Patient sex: M
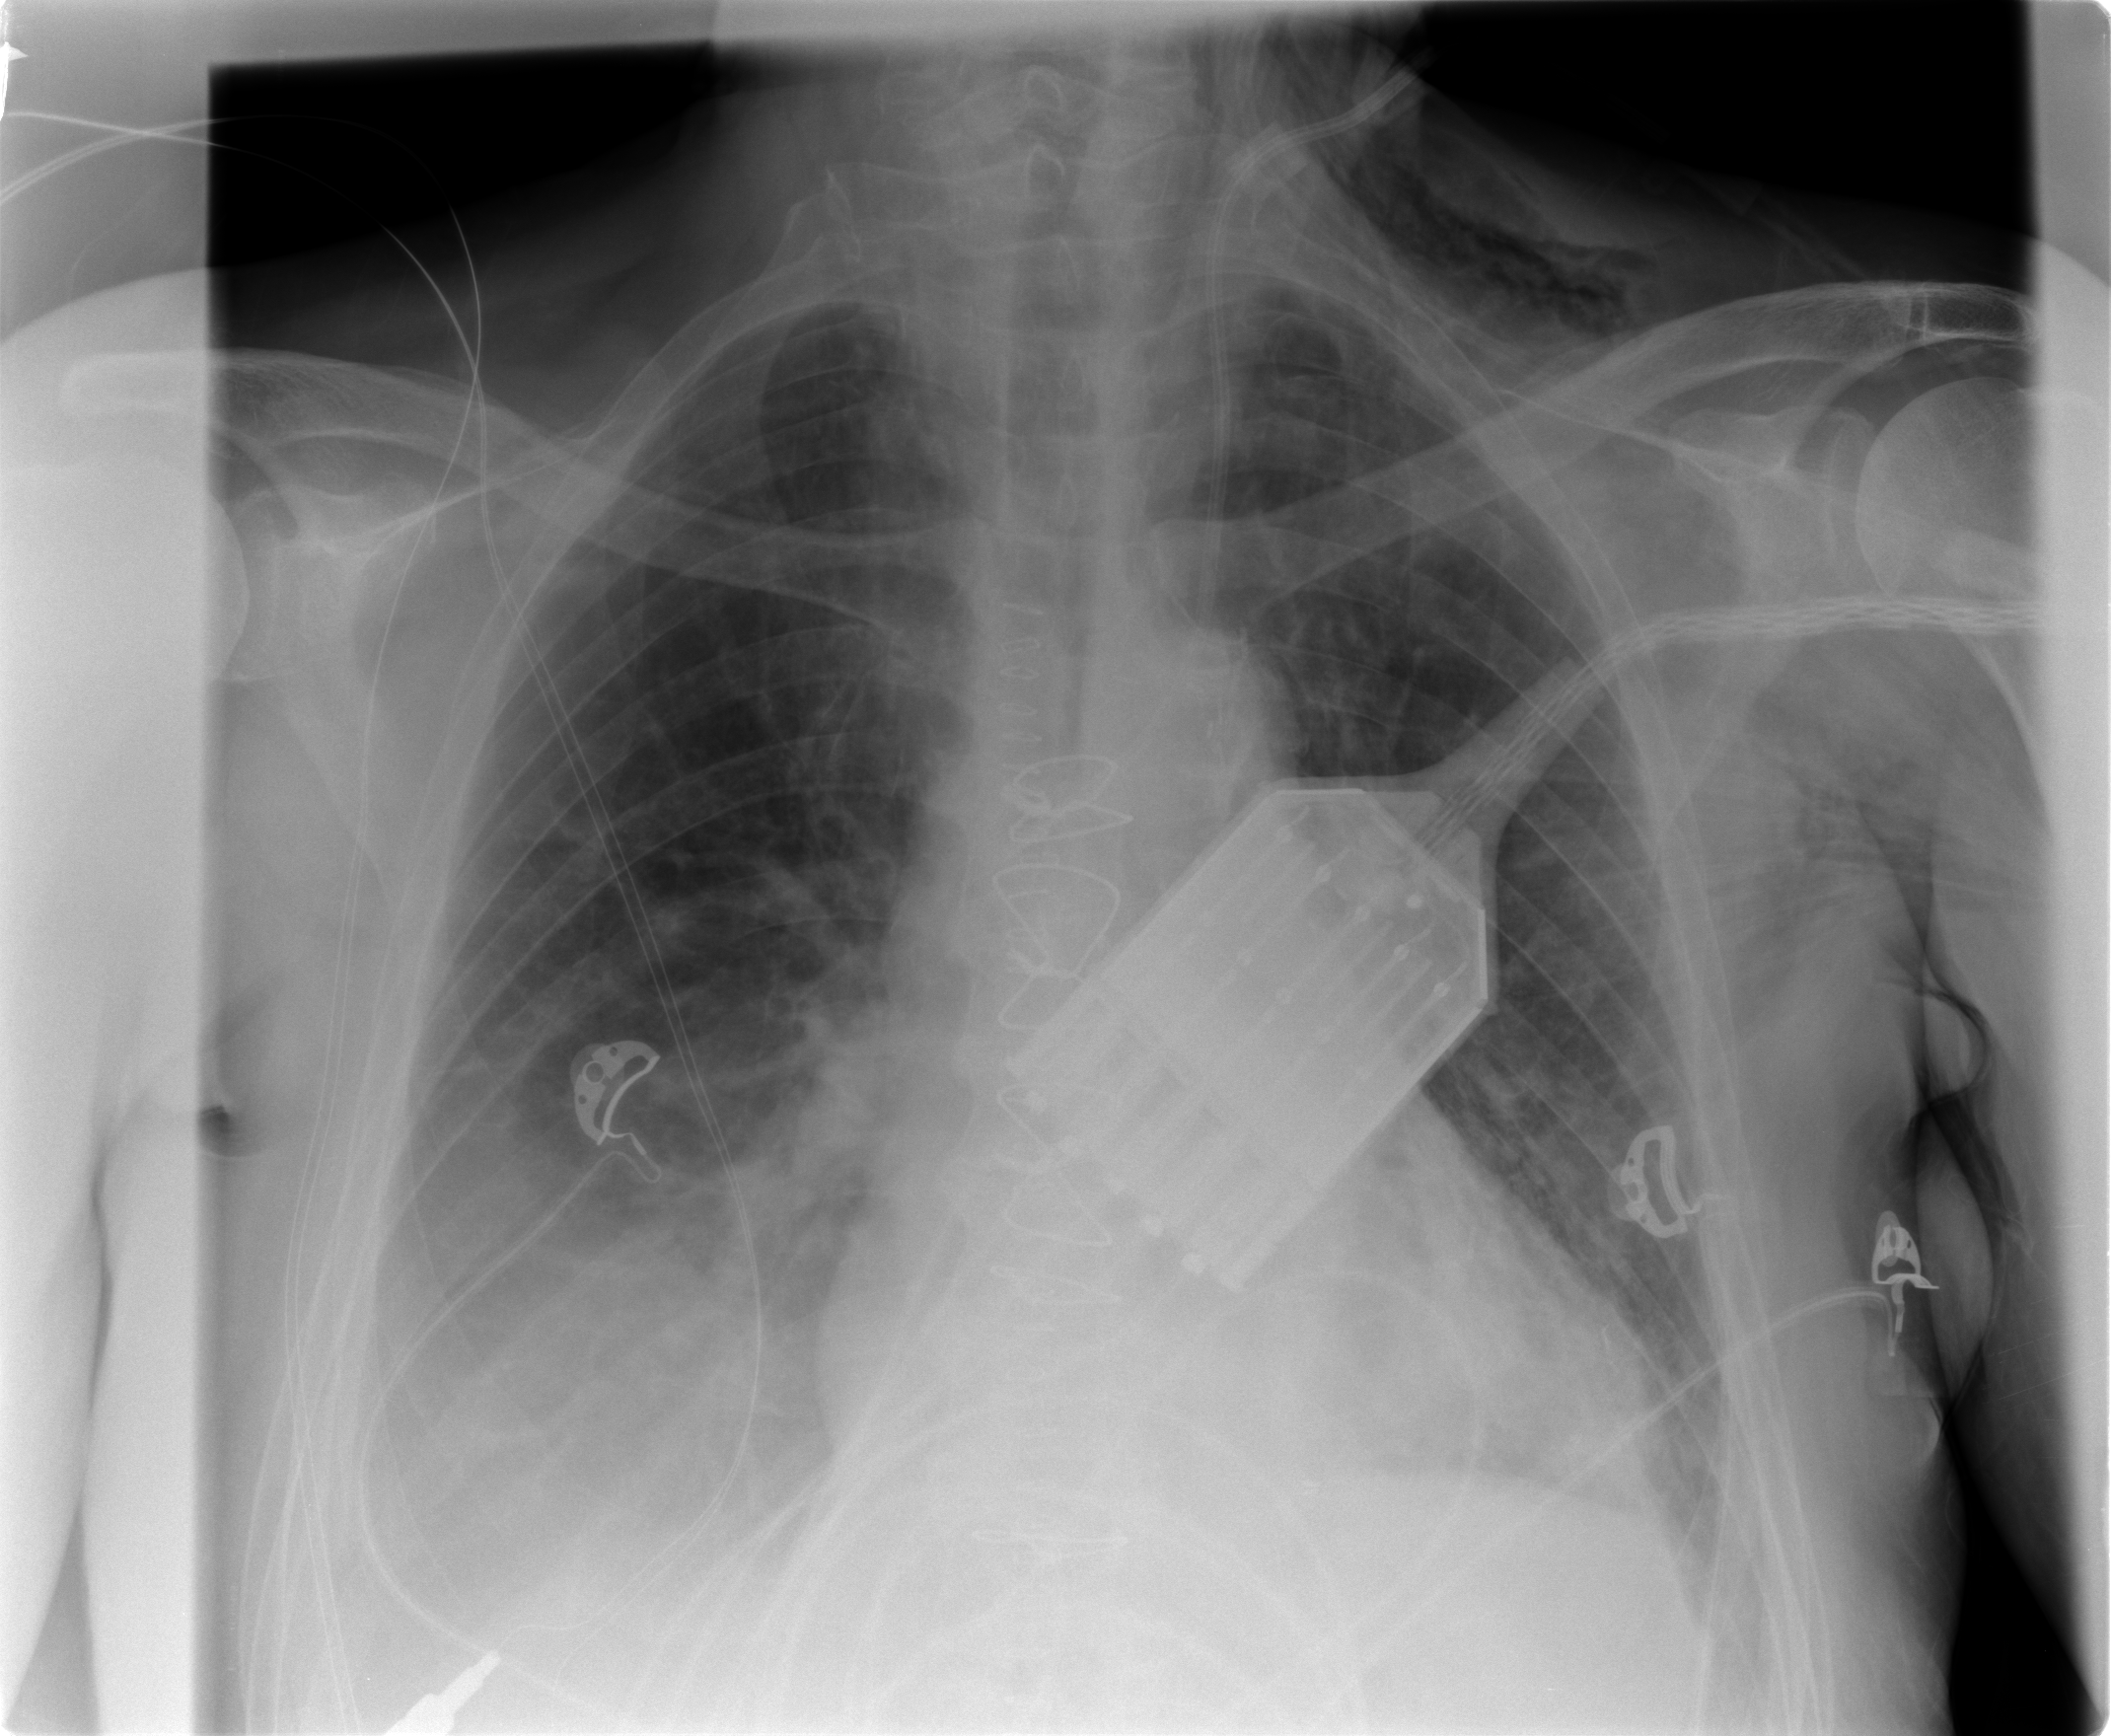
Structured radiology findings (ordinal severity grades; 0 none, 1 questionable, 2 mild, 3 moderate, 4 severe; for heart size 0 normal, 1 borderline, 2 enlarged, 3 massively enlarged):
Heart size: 0
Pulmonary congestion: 2
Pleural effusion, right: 3
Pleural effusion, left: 1
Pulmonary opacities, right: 1
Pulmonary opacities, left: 0
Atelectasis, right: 2
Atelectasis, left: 2